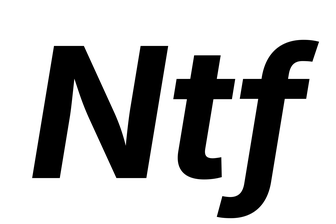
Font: Inter-Italic_Bold_Italic